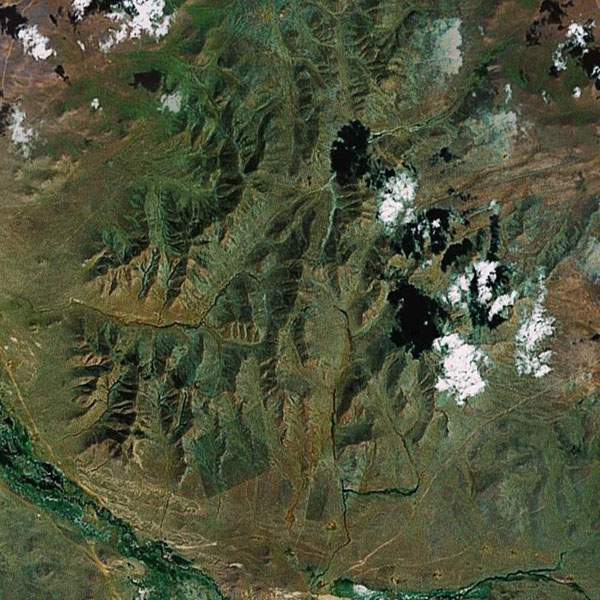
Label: Mountain